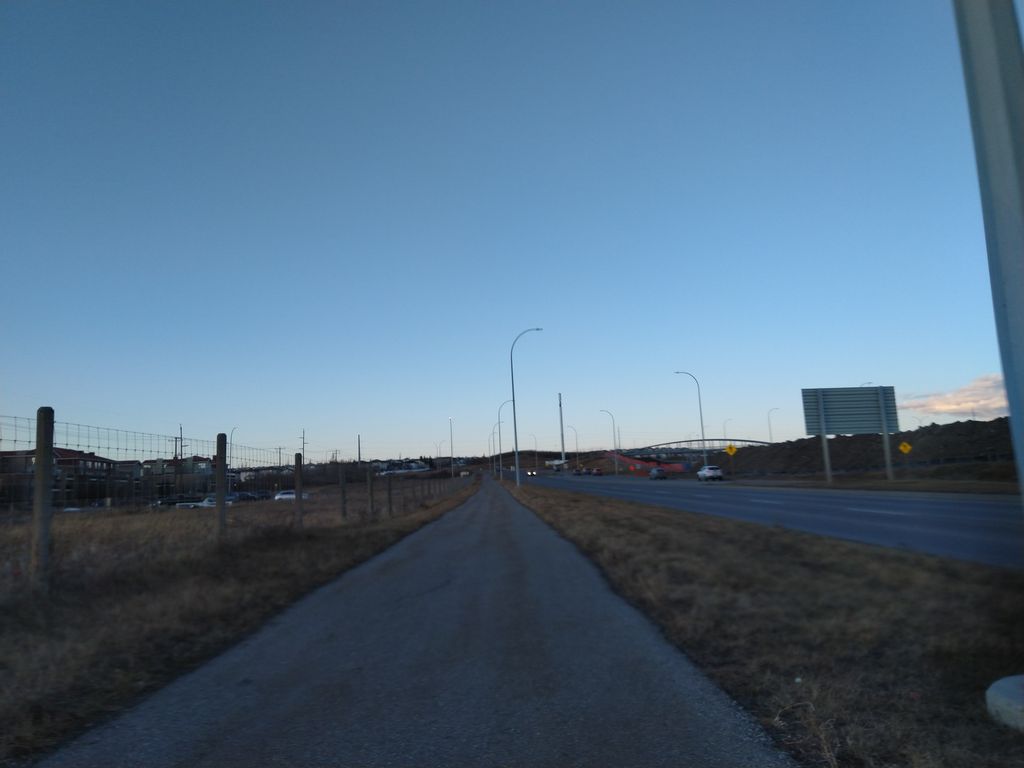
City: calgary